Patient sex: F
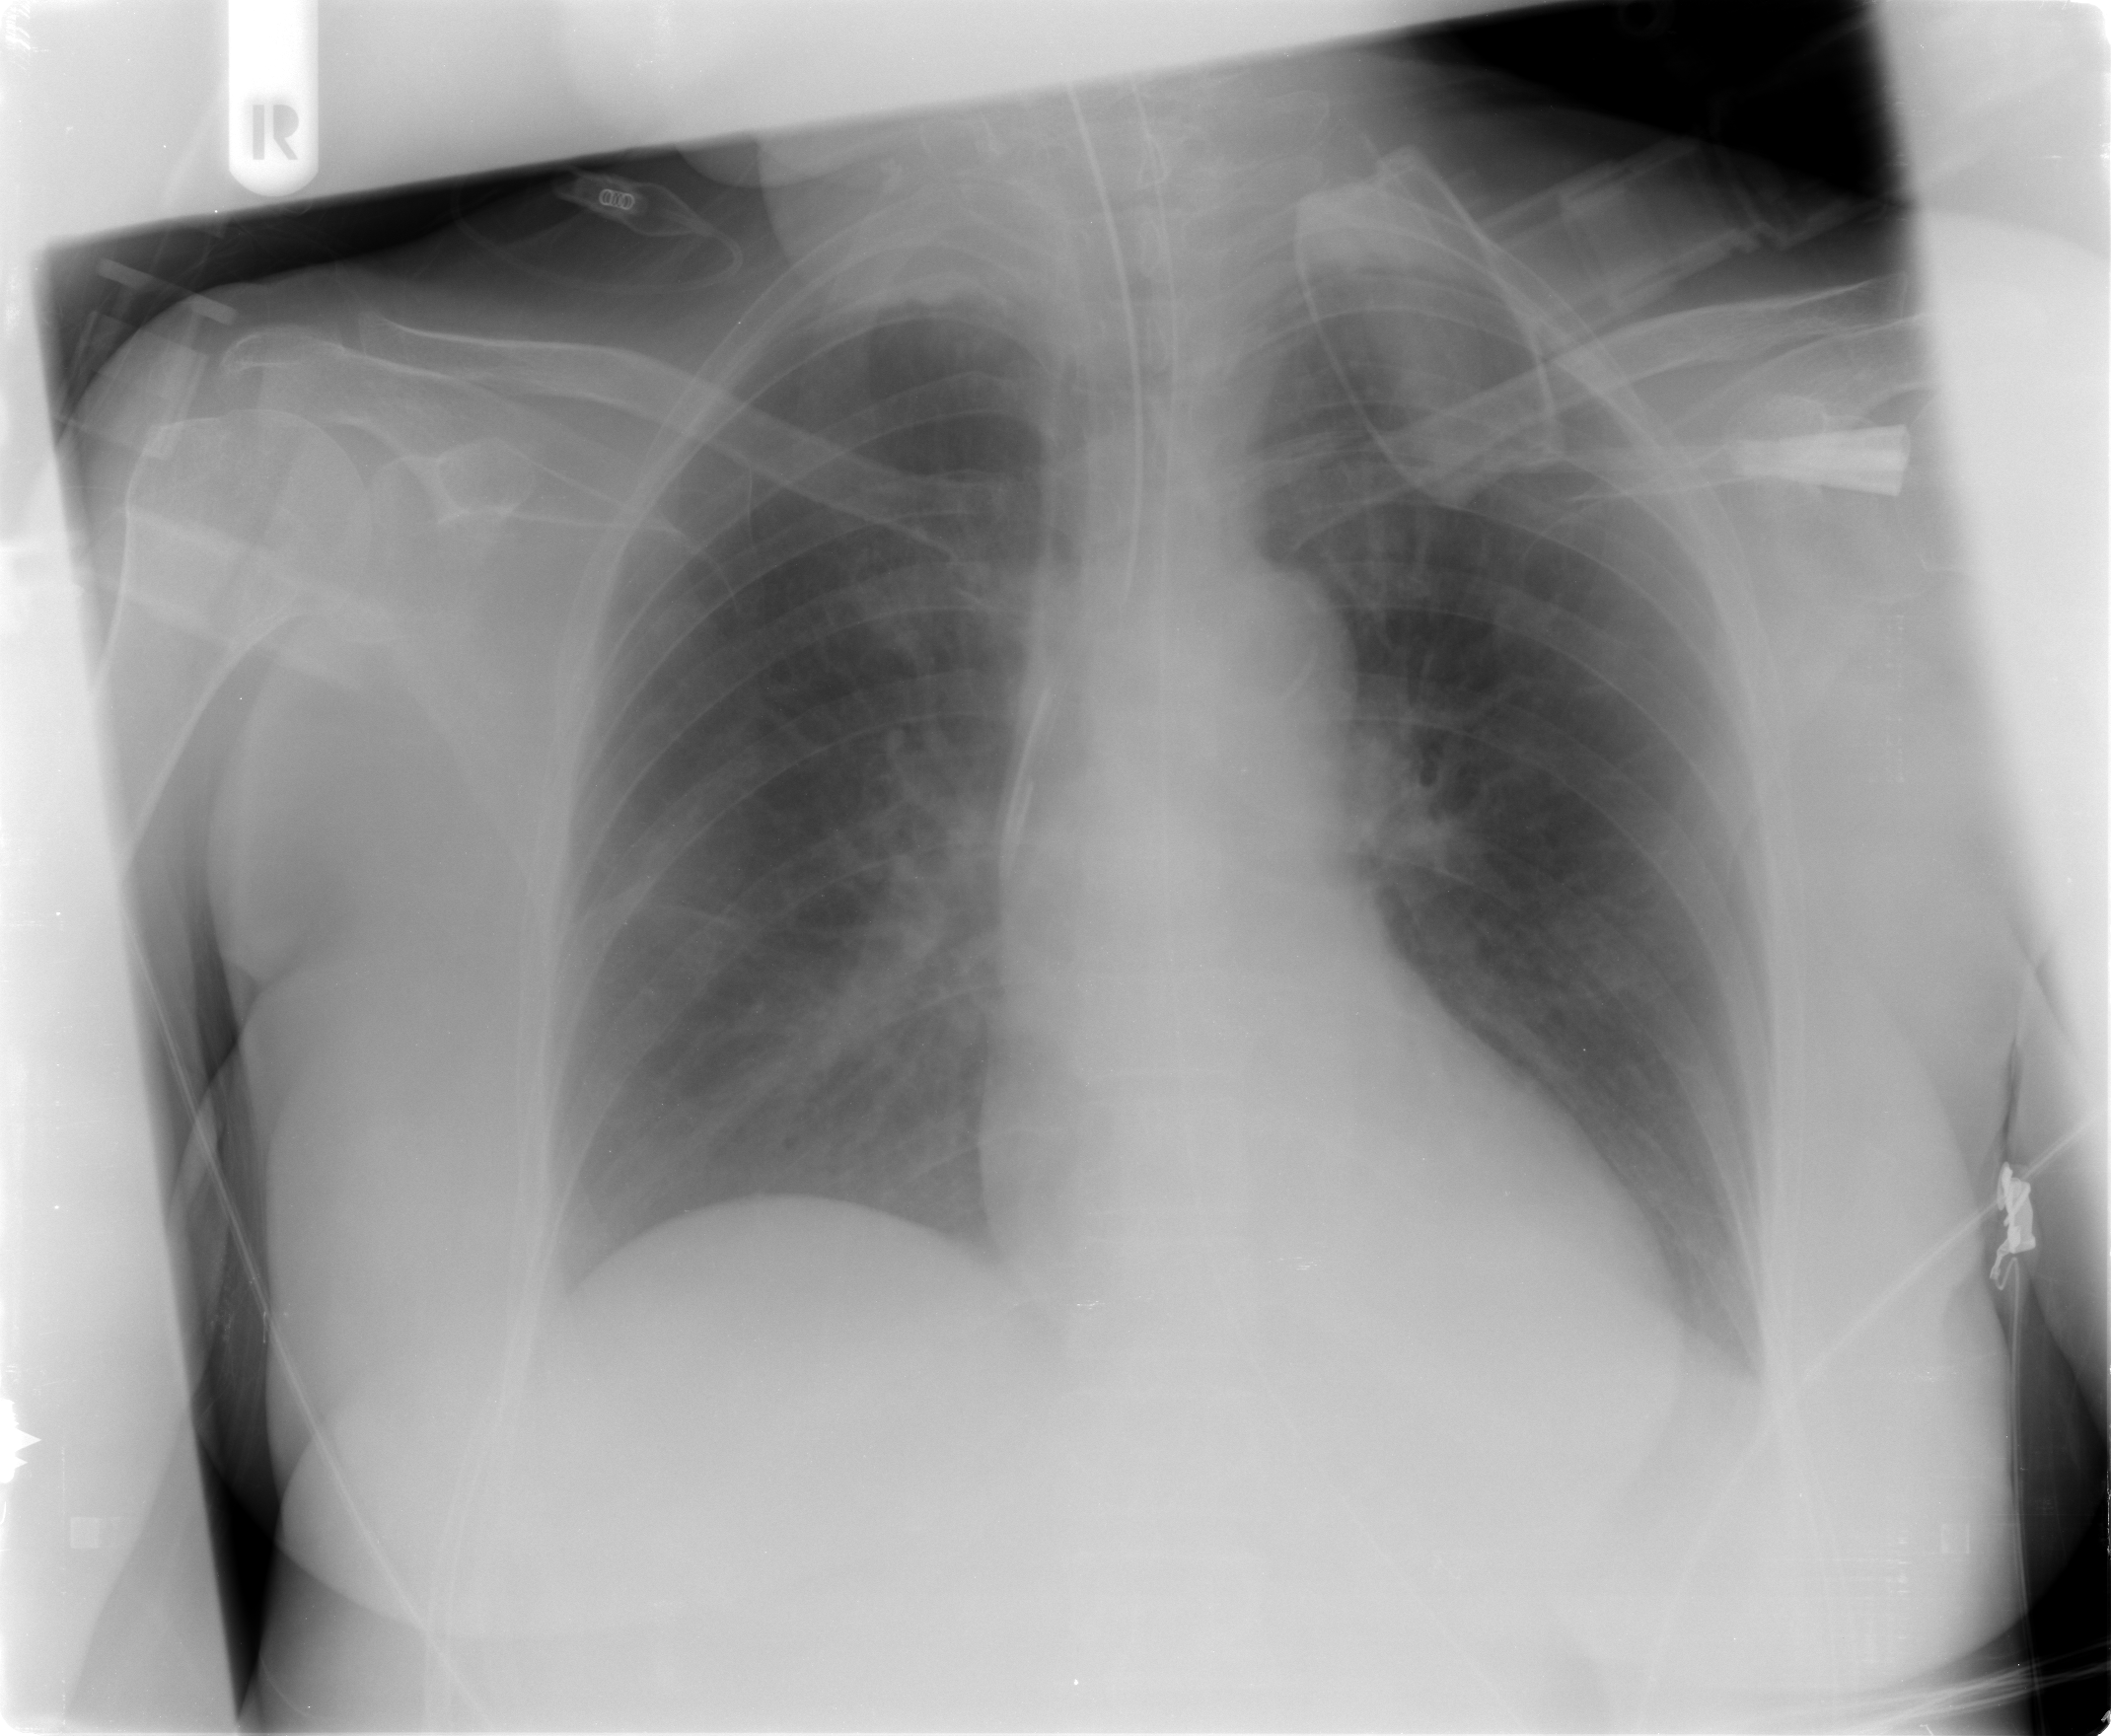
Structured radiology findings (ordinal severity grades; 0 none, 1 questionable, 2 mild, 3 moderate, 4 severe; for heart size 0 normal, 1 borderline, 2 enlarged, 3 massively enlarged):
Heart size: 0
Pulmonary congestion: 0
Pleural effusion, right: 1
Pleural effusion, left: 1
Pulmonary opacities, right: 0
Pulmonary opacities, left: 0
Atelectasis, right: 2
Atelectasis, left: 2